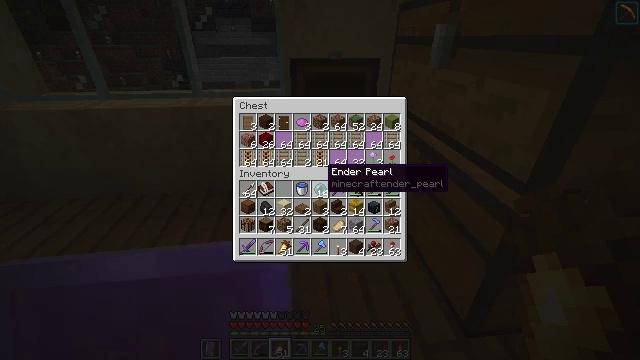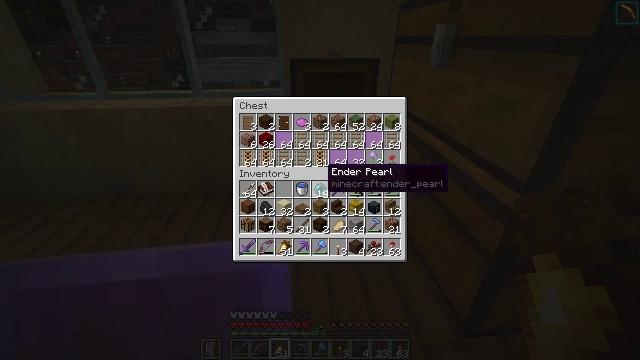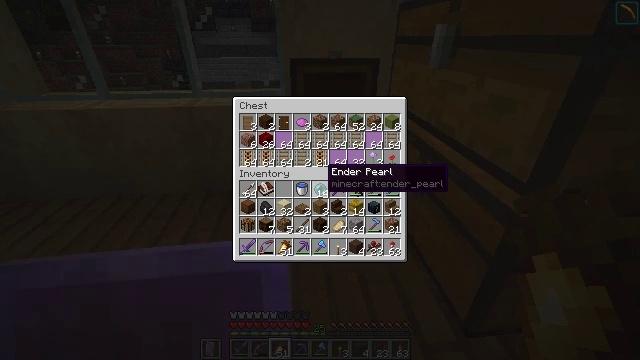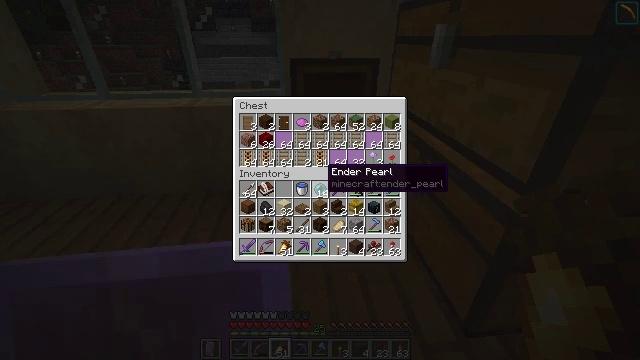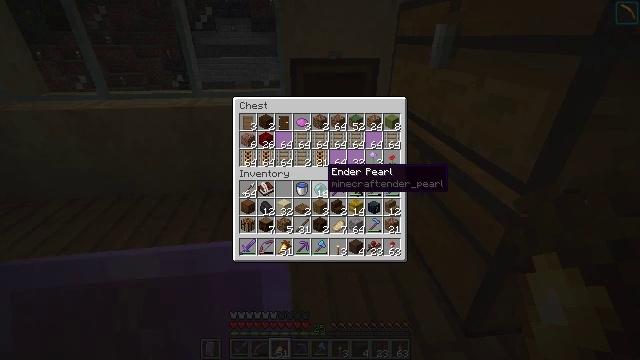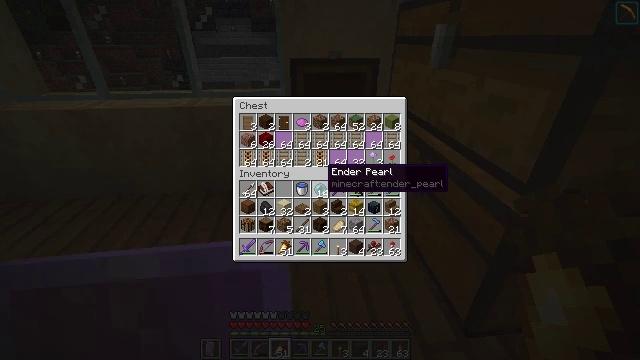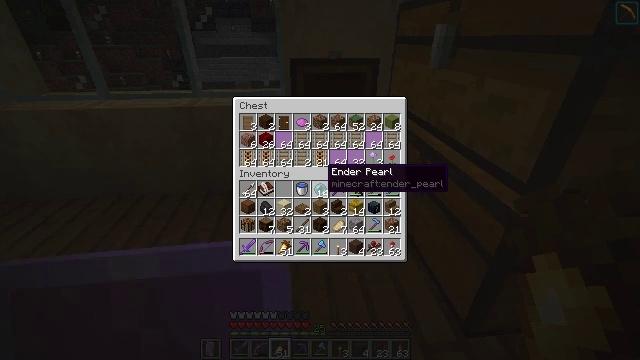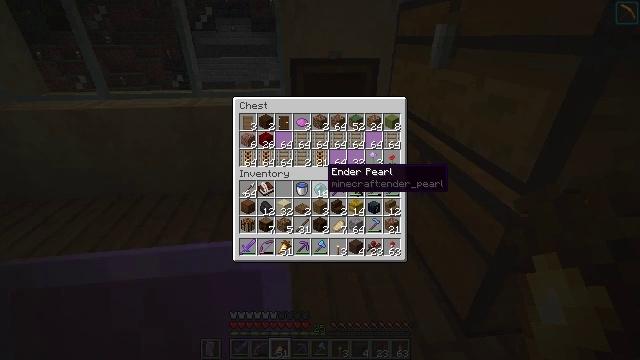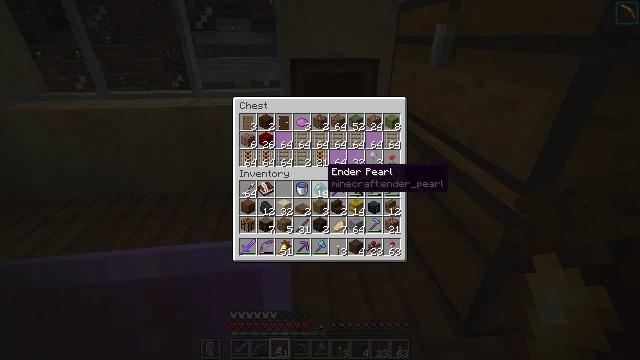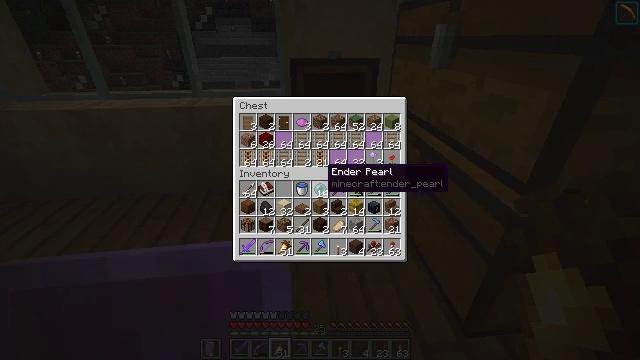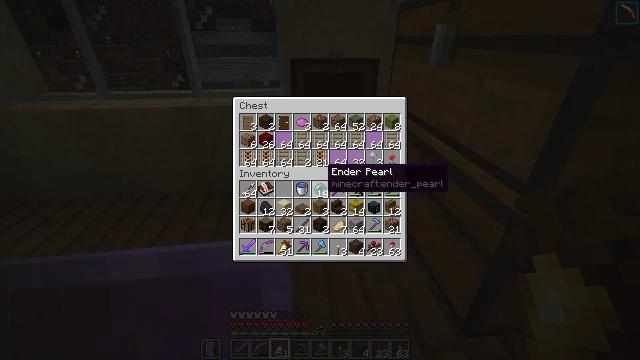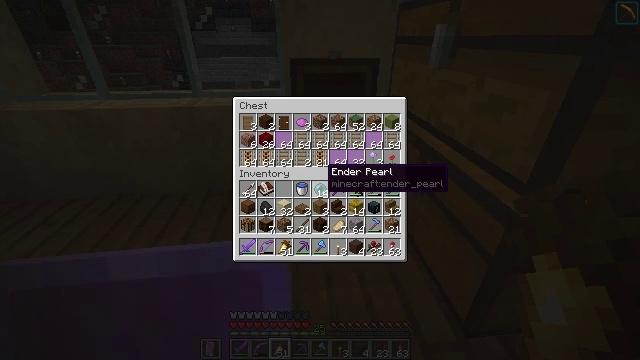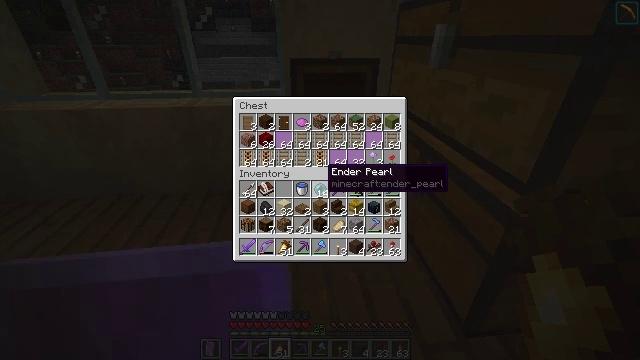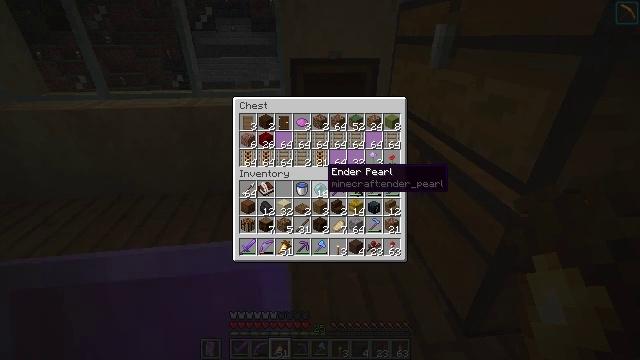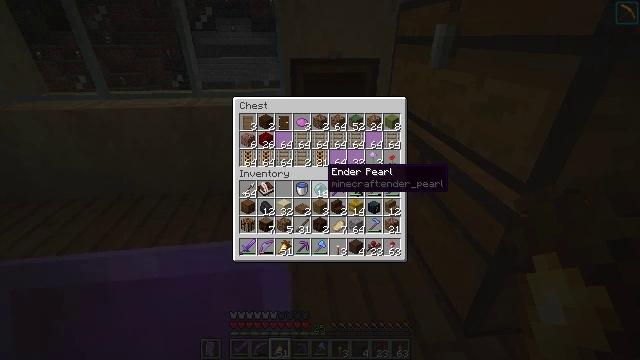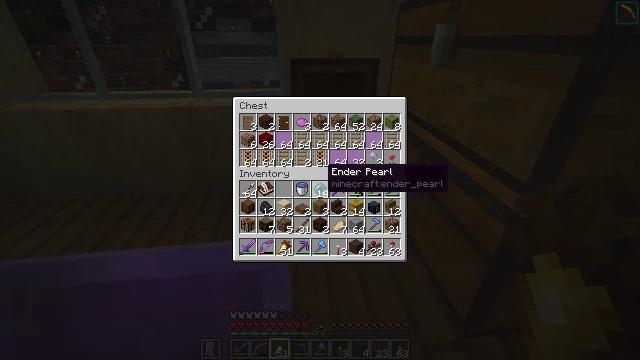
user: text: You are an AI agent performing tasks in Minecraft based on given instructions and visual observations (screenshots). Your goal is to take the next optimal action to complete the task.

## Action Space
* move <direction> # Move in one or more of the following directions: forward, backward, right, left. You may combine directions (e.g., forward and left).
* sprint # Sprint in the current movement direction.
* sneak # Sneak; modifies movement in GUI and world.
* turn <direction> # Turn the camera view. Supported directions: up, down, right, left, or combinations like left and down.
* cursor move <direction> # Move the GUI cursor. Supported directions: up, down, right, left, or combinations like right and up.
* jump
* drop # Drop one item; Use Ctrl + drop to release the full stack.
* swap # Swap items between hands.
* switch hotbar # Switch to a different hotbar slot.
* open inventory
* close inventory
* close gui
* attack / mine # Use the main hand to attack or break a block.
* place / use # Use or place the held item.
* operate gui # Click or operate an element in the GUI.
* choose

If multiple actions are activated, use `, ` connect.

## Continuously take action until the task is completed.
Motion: motion action
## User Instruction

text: Combine materials to craft brown concrete powder.
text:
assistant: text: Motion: no_op
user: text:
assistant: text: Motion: no_op
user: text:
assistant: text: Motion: no_op
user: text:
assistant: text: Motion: no_op
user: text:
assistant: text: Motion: no_op
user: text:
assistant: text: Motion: no_op
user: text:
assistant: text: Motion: no_op
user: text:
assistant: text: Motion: no_op
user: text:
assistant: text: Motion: no_op
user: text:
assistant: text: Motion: no_op
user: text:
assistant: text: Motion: no_op
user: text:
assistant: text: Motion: no_op
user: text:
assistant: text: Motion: no_op
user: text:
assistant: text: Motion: no_op
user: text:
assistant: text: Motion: no_op
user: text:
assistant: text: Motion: no_op
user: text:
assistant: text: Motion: no_op
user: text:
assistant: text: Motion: no_op
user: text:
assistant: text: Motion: no_op
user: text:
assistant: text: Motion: no_op
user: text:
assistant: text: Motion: no_op
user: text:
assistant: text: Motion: no_op
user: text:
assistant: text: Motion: no_op
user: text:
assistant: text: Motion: no_op
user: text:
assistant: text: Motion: cursor move right
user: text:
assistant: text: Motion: cursor move right and up
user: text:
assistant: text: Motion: cursor move right
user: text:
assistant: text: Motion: no_op
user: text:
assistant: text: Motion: no_op
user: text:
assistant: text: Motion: no_op